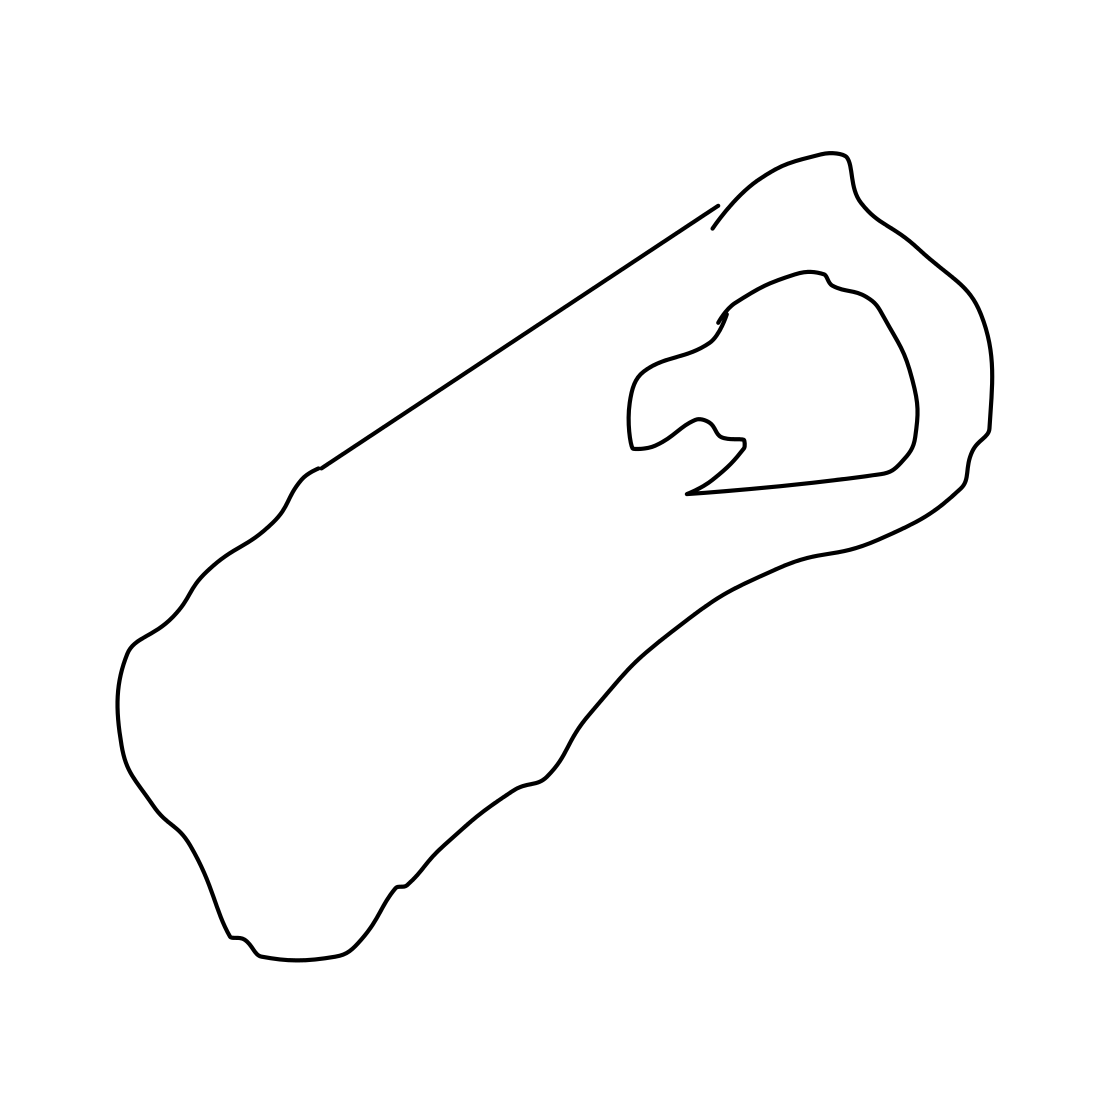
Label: bottle opener